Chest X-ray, AP view. Patient: 32 years old, sex M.
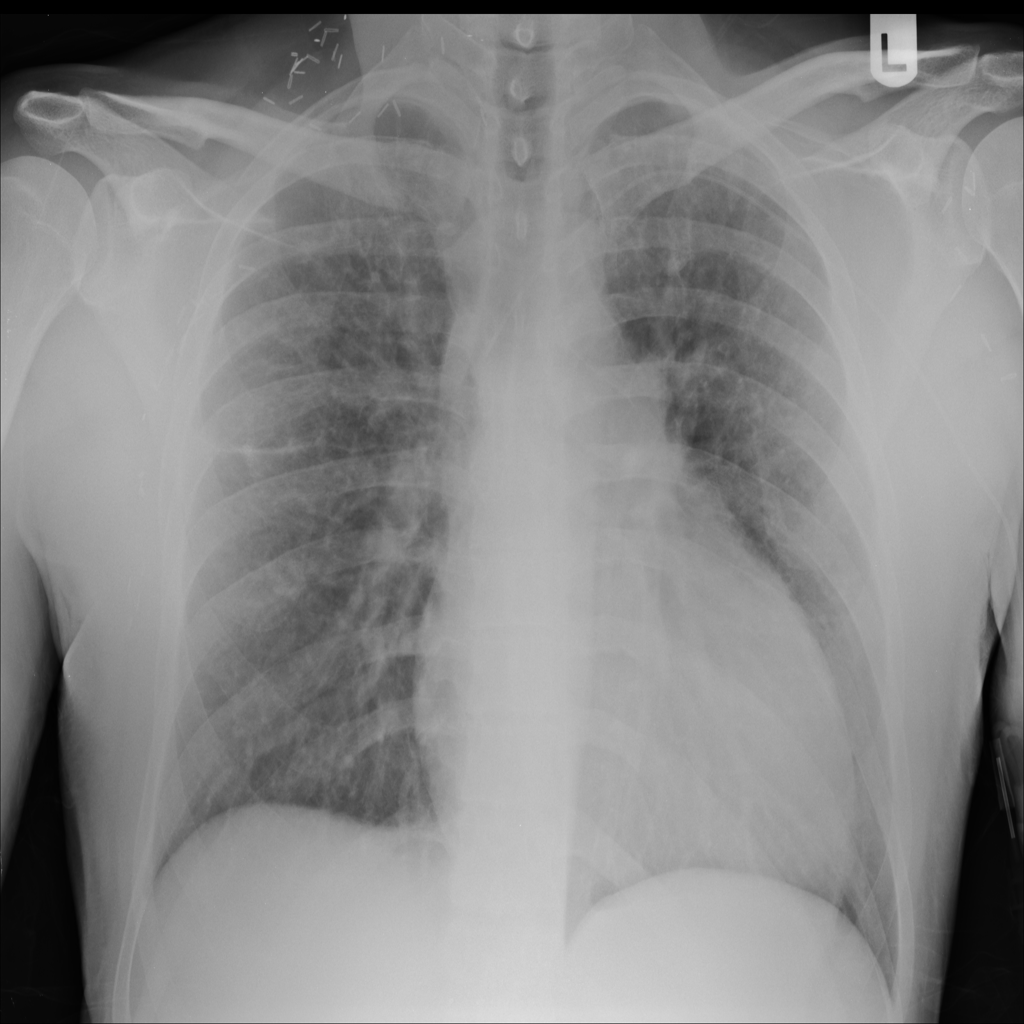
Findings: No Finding